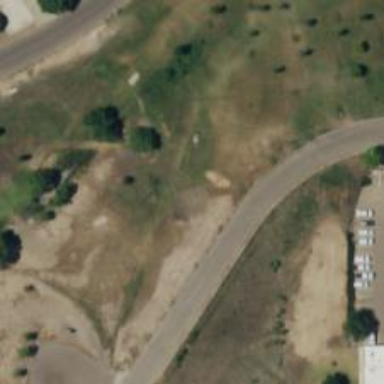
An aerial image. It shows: Disc golf hole.